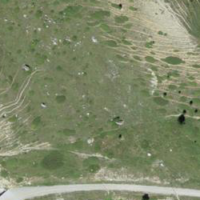
EUNIS habitat code: 26
Species observed at this site:
Fabriciana niobe